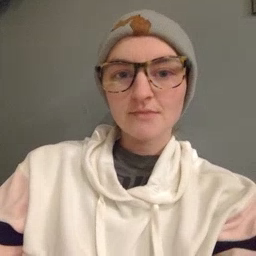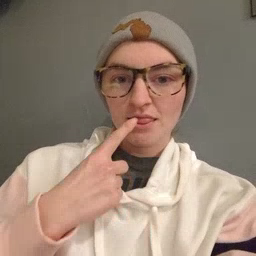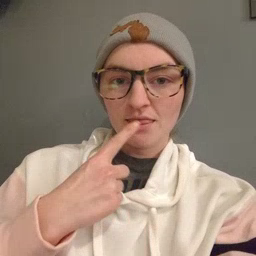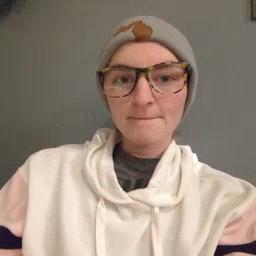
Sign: tongue